Question: Hi I am using a tutorial to post image on facebook but its not posting. Please guide what i am doing wrong. I have facebook.apk installed on mobile. I have done extactly what is described on Facebook developer guiide.
Here is the error....

'''
public class DummyActivity extends Activity {
Facebook facebook = new Facebook("xxxxxxxxxxxx");
@Override
public void onCreate(Bundle savedInstanceState) {
super.onCreate(savedInstanceState);
setContentView(R.layout.main);
facebook.authorize(this, new DialogListener() {
public void onComplete(Bundle values) {
byte[] data = null;
Bitmap bi = BitmapFactory.decodeResource(getResources(), R.drawable.ic_launcher);
ByteArrayOutputStream baos = new ByteArrayOutputStream();
bi.compress(Bitmap.CompressFormat.JPEG, 100, baos);
data = baos.toByteArray();
Bundle params = new Bundle();
params.putString(Facebook.TOKEN, facebook.getAccessToken());
params.putString("method", "photos.upload");
params.putByteArray("picture", data);
AsyncFacebookRunner mAsyncRunner = new AsyncFacebookRunner(facebook);
mAsyncRunner.request(null, params, "POST", new SampleUploadListener(), null);
}
public void onFacebookError(FacebookError error) {}
public void onError(DialogError e) {}
public void onCancel() {}
});
}
@Override
public void onActivityResult(int requestCode, int resultCode, Intent data) {
super.onActivityResult(requestCode, resultCode, data);
facebook.authorizeCallback(requestCode, resultCode, data);
}
'''
Here is another class,
'''
public class SampleUploadListener implements RequestListener {
public void onComplete(String response, Object state) {
// TODO Auto-generated method stub
try {
// process the response here: (executed in background thread)
Log.d("Facebook-Example", "Response: " + response.toString());
JSONObject json = Util.parseJson(response);
final String src = json.getString("src");
// then post the processed result back to the UI thread
// if we do not do this, an runtime exception will be generated
// e.g. "CalledFromWrongThreadException: Only the original
// thread that created a view hierarchy can touch its views."
} catch (JSONException e) {
Log.w("Facebook-Example", "JSON Error in response");
} catch (FacebookError e) {
Log.w("Facebook-Example", "Facebook Error: " + e.getMessage());
}
}
public void onIOException(IOException e, Object state) {
// TODO Auto-generated method stub
}
public void onFileNotFoundException(FileNotFoundException e, Object state) {
// TODO Auto-generated method stub
}
public void onMalformedURLException(MalformedURLException e, Object state) {
// TODO Auto-generated method stub
}
public void onFacebookError(FacebookError e, Object state) {
// TODO Auto-generated method stub
}
'''
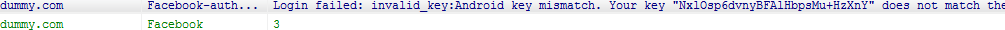
Answer: OK, i managed to log in, and posted is it the right response...
'''
02-13 14:48:55.949: D/Facebook-Example(2814): Response: {"pid":"100002384000781_493454","aid":"100002384000781_53368","owner":100002384000781,"src":"http:\/\/photos-h.ak.fbcdn.net\/hphotos-ak-ash4\/400189_233648050057993_100002384000781_493454_803419378_s.jpg","src_big":"http:\/\/a8.sphotos.ak.fbcdn.net\/hphotos-ak-ash4\/400189_233648050057993_100002384000781_493454_803419378_n.jpg","src_small":"http:\/\/photos-h.ak.fbcdn.net\/hphotos-ak-ash4\/400189_233648050057993_100002384000781_493454_803419378_t.jpg","link":"http:\/\/www.facebook.com\/photo.php?fbid=233648050057993&set=a.233615786727886.<PHONE>000781&type=1","caption":"","created":<PHONE>,"object_id":233648050057993}
'''